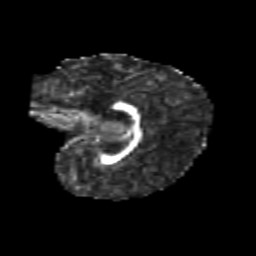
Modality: FA
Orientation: sagittal
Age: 7
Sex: female
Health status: healthy